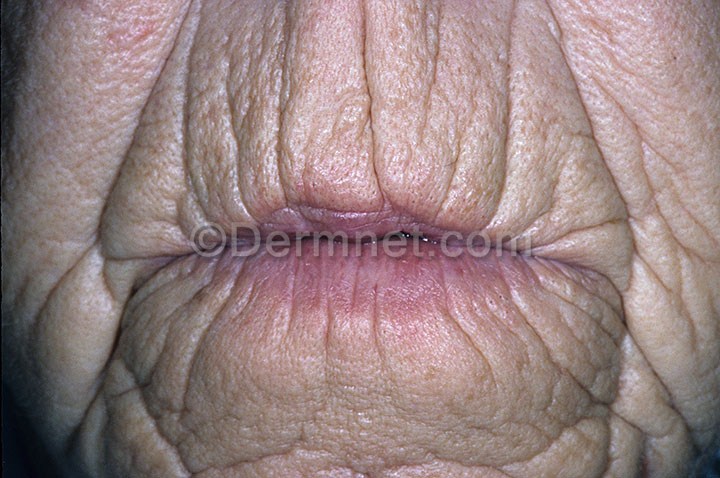
Disease: Light Diseases and Disorders of Pigmentation